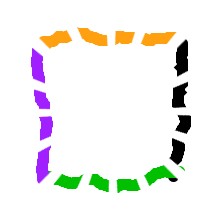
Shape: square